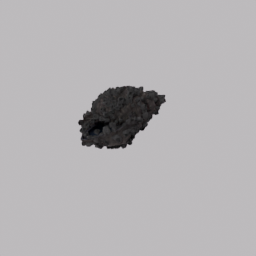
Label: animals